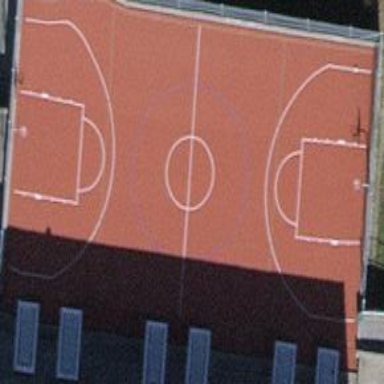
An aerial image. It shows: Basketball court in the leisure land pitch.